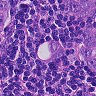
Metastatic tissue present: yes